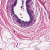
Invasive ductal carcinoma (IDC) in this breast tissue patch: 0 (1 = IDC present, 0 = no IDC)